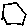
Label: hexagon